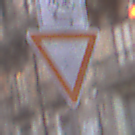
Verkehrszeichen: VorfahrtGewaehren
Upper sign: RichtungsangabeDurchPfeile9
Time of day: MorningAfternoon
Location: Outdoor (Urban)
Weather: PartlyCloudy
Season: NotSpecified
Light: Natural